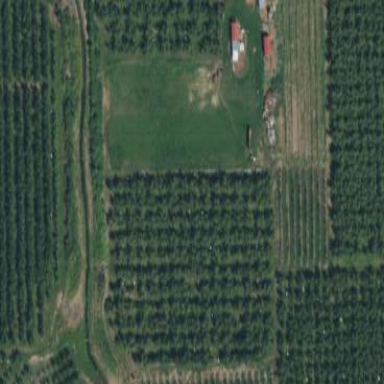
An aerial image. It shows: Orchard.